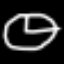
Label: clock